Question: so I have a problem position three items in the same line for my android app. At first let me show you a screenshot of what I have:

My problem here is that I'd like the two image button to be to the far left and far right of the line and for the Large Text to stay in Center.
I have tried Relative Layout without success, I also tried android:gravity for each item but it doesn't work either.
Here is the XML for my Layout:
'''
<?xml version="1.0" encoding="utf-8"?>
<LinearLayout xmlns:android="http://schemas.android.com/apk/res/android"
android:layout_width="fill_parent"
android:layout_height="fill_parent"
android:background="#ffffff"
android:orientation="vertical" >
<LinearLayout
android:layout_width="match_parent"
android:layout_height="wrap_content"
android:gravity="center" >
<ImageButton
android:id="@+id/imageButton1"
android:layout_width="wrap_content"
android:layout_height="wrap_content"
android:src="@drawable/settings" />
<TextView
android:id="@+id/textView1"
android:layout_width="wrap_content"
android:layout_height="wrap_content"
android:text="Large Text"
android:textAppearance="?android:attr/textAppearanceLarge"
android:textColor="@color/black" />
<ImageButton
android:id="@+id/imageButton2"
android:layout_width="wrap_content"
android:layout_height="wrap_content"
android:src="@drawable/ic_launcher" />
</LinearLayout>
</LinearLayout>
'''
Thanks in advance!
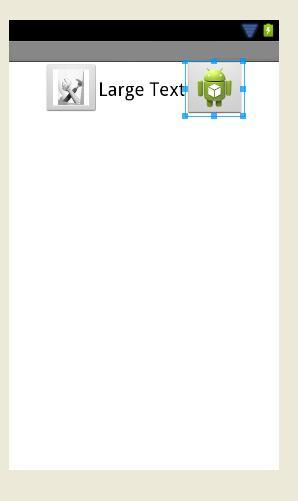
Answer: Please try with this code.
'''
<?xml version="1.0" encoding="utf-8"?>
<LinearLayout xmlns:android="http://schemas.android.com/apk/res/android"
android:layout_width="fill_parent"
android:layout_height="fill_parent"
android:background="#ffffff"
android:orientation="vertical" >
<LinearLayout
android:layout_width="match_parent"
android:layout_height="wrap_content"
android:gravity="center" >
<ImageButton
android:id="@+id/imageButton1"
android:layout_width="wrap_content"
android:layout_height="wrap_content"
android:src="@drawable/settings" />
<TextView
android:id="@+id/textView1"
android:layout_width="0dip"
android:layout_height="wrap_content"
android:layout_weight="1"
android:text="Large Text"
android:textAppearance="?android:attr/textAppearanceLarge"
android:textColor="@color/black"
android:gravity="center"/>
<ImageButton
android:id="@+id/imageButton2"
android:layout_width="wrap_content"
android:layout_height="wrap_content"
android:src="@drawable/ic_launcher" />
</LinearLayout>
</LinearLayout>
'''